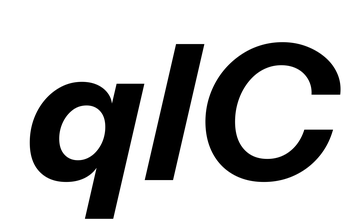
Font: InstrumentSans-Italic_Bold_Italic